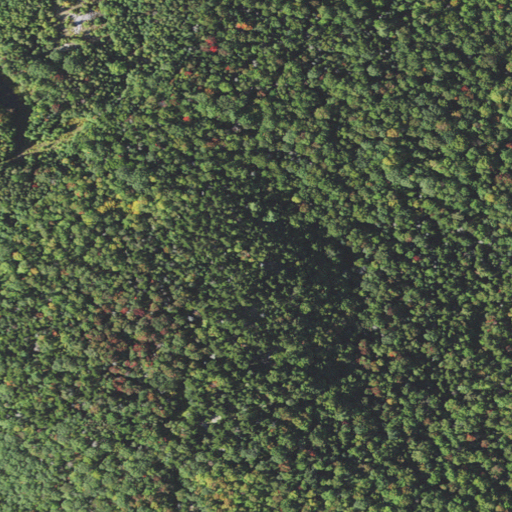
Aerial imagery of mountain in New Hampshire named Isinglass Mountain containing evergreen forest, mixed forest, deciduous forest, and open development